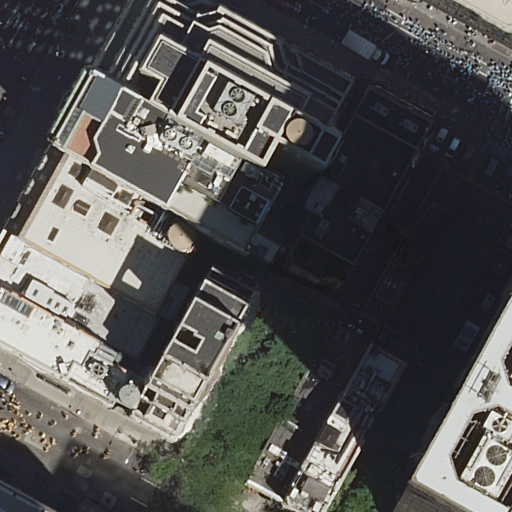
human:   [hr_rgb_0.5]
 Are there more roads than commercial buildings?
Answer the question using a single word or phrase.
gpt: yes

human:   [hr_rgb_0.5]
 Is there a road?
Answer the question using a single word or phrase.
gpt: yes

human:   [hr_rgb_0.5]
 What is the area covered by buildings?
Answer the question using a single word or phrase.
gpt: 8278m2

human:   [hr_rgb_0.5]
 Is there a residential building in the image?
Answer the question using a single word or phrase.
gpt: yes

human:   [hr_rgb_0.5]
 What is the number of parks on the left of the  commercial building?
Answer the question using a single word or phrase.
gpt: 1

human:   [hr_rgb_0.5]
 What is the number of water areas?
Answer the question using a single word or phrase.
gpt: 0

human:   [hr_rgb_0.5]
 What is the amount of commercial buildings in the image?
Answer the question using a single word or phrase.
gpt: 1

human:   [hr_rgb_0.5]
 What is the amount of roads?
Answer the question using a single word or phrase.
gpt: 3

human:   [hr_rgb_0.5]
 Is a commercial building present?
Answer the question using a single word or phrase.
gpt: yes

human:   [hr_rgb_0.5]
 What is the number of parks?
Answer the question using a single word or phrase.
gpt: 1

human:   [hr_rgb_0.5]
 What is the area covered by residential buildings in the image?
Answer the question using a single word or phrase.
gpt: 6063m2

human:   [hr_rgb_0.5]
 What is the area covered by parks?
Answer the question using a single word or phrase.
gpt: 666m2

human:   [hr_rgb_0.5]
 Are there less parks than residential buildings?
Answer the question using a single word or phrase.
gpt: yes

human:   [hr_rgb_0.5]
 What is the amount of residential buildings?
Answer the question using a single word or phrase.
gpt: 11

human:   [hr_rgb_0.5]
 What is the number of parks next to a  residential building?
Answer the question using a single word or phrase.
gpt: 1

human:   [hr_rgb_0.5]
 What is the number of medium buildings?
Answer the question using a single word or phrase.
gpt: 5

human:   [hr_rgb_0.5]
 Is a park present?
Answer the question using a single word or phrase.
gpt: yes

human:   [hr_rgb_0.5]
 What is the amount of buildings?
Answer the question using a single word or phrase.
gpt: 12

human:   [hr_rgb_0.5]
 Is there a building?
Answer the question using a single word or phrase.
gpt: yes

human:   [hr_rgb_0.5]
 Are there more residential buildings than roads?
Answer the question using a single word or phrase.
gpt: yes

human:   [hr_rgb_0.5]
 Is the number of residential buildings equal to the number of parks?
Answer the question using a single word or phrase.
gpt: no

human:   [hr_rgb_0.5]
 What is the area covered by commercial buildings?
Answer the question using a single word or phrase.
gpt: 2214m2

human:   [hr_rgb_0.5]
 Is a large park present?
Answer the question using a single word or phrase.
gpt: yes

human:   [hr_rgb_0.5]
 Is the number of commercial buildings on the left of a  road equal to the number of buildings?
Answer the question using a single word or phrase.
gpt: no

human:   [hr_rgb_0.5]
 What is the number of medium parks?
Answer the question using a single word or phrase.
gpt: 0

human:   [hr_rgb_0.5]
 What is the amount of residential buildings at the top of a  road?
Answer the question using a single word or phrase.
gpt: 8

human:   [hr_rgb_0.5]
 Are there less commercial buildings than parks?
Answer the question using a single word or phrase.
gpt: no

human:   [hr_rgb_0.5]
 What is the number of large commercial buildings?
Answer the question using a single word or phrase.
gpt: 1

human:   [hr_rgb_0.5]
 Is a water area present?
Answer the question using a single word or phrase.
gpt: no

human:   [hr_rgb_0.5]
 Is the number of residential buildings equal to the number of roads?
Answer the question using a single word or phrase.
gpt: no

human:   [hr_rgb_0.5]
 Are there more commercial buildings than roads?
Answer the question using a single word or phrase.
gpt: no

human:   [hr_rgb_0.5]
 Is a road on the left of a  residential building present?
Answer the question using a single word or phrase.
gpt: yes

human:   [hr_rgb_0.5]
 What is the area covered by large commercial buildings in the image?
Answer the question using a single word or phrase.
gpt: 2214m2

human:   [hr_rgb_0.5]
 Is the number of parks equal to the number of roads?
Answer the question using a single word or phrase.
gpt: no

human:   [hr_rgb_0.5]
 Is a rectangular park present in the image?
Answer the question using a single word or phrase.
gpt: yes

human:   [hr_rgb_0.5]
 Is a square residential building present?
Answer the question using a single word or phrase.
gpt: no

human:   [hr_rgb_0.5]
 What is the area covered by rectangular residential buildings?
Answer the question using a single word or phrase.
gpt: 1343m2

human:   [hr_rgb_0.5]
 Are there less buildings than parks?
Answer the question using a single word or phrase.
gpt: no

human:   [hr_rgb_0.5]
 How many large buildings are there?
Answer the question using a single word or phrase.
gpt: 7

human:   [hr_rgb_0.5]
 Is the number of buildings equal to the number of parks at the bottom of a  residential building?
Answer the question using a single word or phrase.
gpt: no

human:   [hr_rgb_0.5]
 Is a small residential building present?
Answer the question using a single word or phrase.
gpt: no

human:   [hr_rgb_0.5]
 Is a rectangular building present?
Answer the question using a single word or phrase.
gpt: yes

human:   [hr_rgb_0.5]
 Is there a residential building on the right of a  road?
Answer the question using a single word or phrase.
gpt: yes

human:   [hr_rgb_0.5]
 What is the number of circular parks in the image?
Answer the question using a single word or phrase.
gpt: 0

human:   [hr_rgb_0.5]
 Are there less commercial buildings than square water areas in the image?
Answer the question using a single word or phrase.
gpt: no

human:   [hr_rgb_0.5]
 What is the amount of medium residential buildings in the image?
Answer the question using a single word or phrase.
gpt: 5

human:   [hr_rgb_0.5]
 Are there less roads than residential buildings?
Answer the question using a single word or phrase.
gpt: yes

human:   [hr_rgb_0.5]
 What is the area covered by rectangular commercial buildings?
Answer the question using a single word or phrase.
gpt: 2214m2

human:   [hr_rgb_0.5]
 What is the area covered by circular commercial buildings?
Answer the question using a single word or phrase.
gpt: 0m2

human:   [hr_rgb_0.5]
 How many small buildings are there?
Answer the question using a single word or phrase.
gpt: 0

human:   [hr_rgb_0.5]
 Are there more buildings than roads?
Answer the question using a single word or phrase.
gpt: yes

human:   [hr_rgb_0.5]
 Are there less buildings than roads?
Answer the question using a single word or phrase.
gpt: no

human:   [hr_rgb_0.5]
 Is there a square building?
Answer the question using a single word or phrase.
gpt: no

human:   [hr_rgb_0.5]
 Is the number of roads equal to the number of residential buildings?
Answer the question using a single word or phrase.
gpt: no

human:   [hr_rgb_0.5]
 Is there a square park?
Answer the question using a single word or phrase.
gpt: no

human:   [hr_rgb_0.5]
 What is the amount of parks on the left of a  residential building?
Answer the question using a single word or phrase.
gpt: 1

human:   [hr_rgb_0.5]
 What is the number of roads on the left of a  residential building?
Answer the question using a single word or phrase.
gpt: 3

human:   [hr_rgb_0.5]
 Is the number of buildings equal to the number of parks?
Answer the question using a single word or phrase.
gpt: no

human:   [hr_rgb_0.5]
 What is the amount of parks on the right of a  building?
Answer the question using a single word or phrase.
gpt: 1

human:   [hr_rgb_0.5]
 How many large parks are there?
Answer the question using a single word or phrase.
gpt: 1

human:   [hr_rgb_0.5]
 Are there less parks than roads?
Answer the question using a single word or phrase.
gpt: yes

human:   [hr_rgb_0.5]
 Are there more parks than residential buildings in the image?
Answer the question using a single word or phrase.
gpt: no

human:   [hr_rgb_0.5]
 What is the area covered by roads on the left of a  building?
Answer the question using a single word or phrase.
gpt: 0m2

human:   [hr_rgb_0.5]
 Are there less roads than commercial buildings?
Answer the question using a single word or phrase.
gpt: no